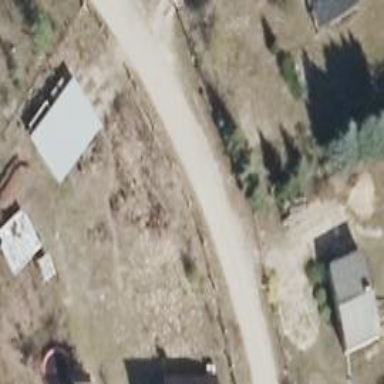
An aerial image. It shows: Asphalt road in residential area.